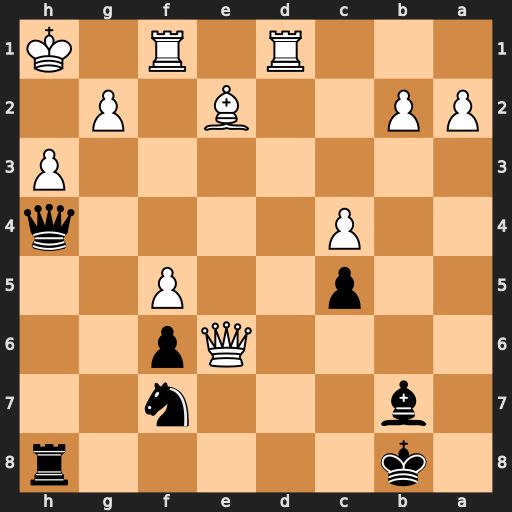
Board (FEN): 1k5r/1b3n2/4Qp2/2p2P2/2P4q/7P/PP2B1P1/3R1R1K
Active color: b
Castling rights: -
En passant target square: -
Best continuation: Qxh3+ Kg1 Qxg2#